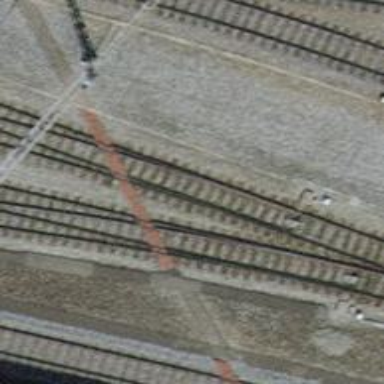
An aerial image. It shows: Railway switch.